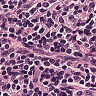
Metastatic tissue present: no